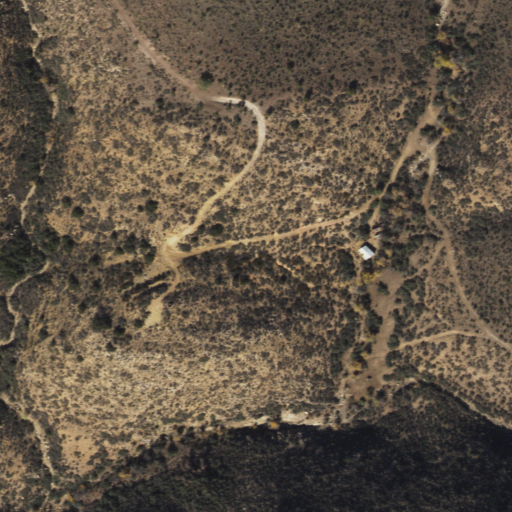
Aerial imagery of valley in Arizona named Gordon Canyon containing shrub, evergreen forest, and open development